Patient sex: M
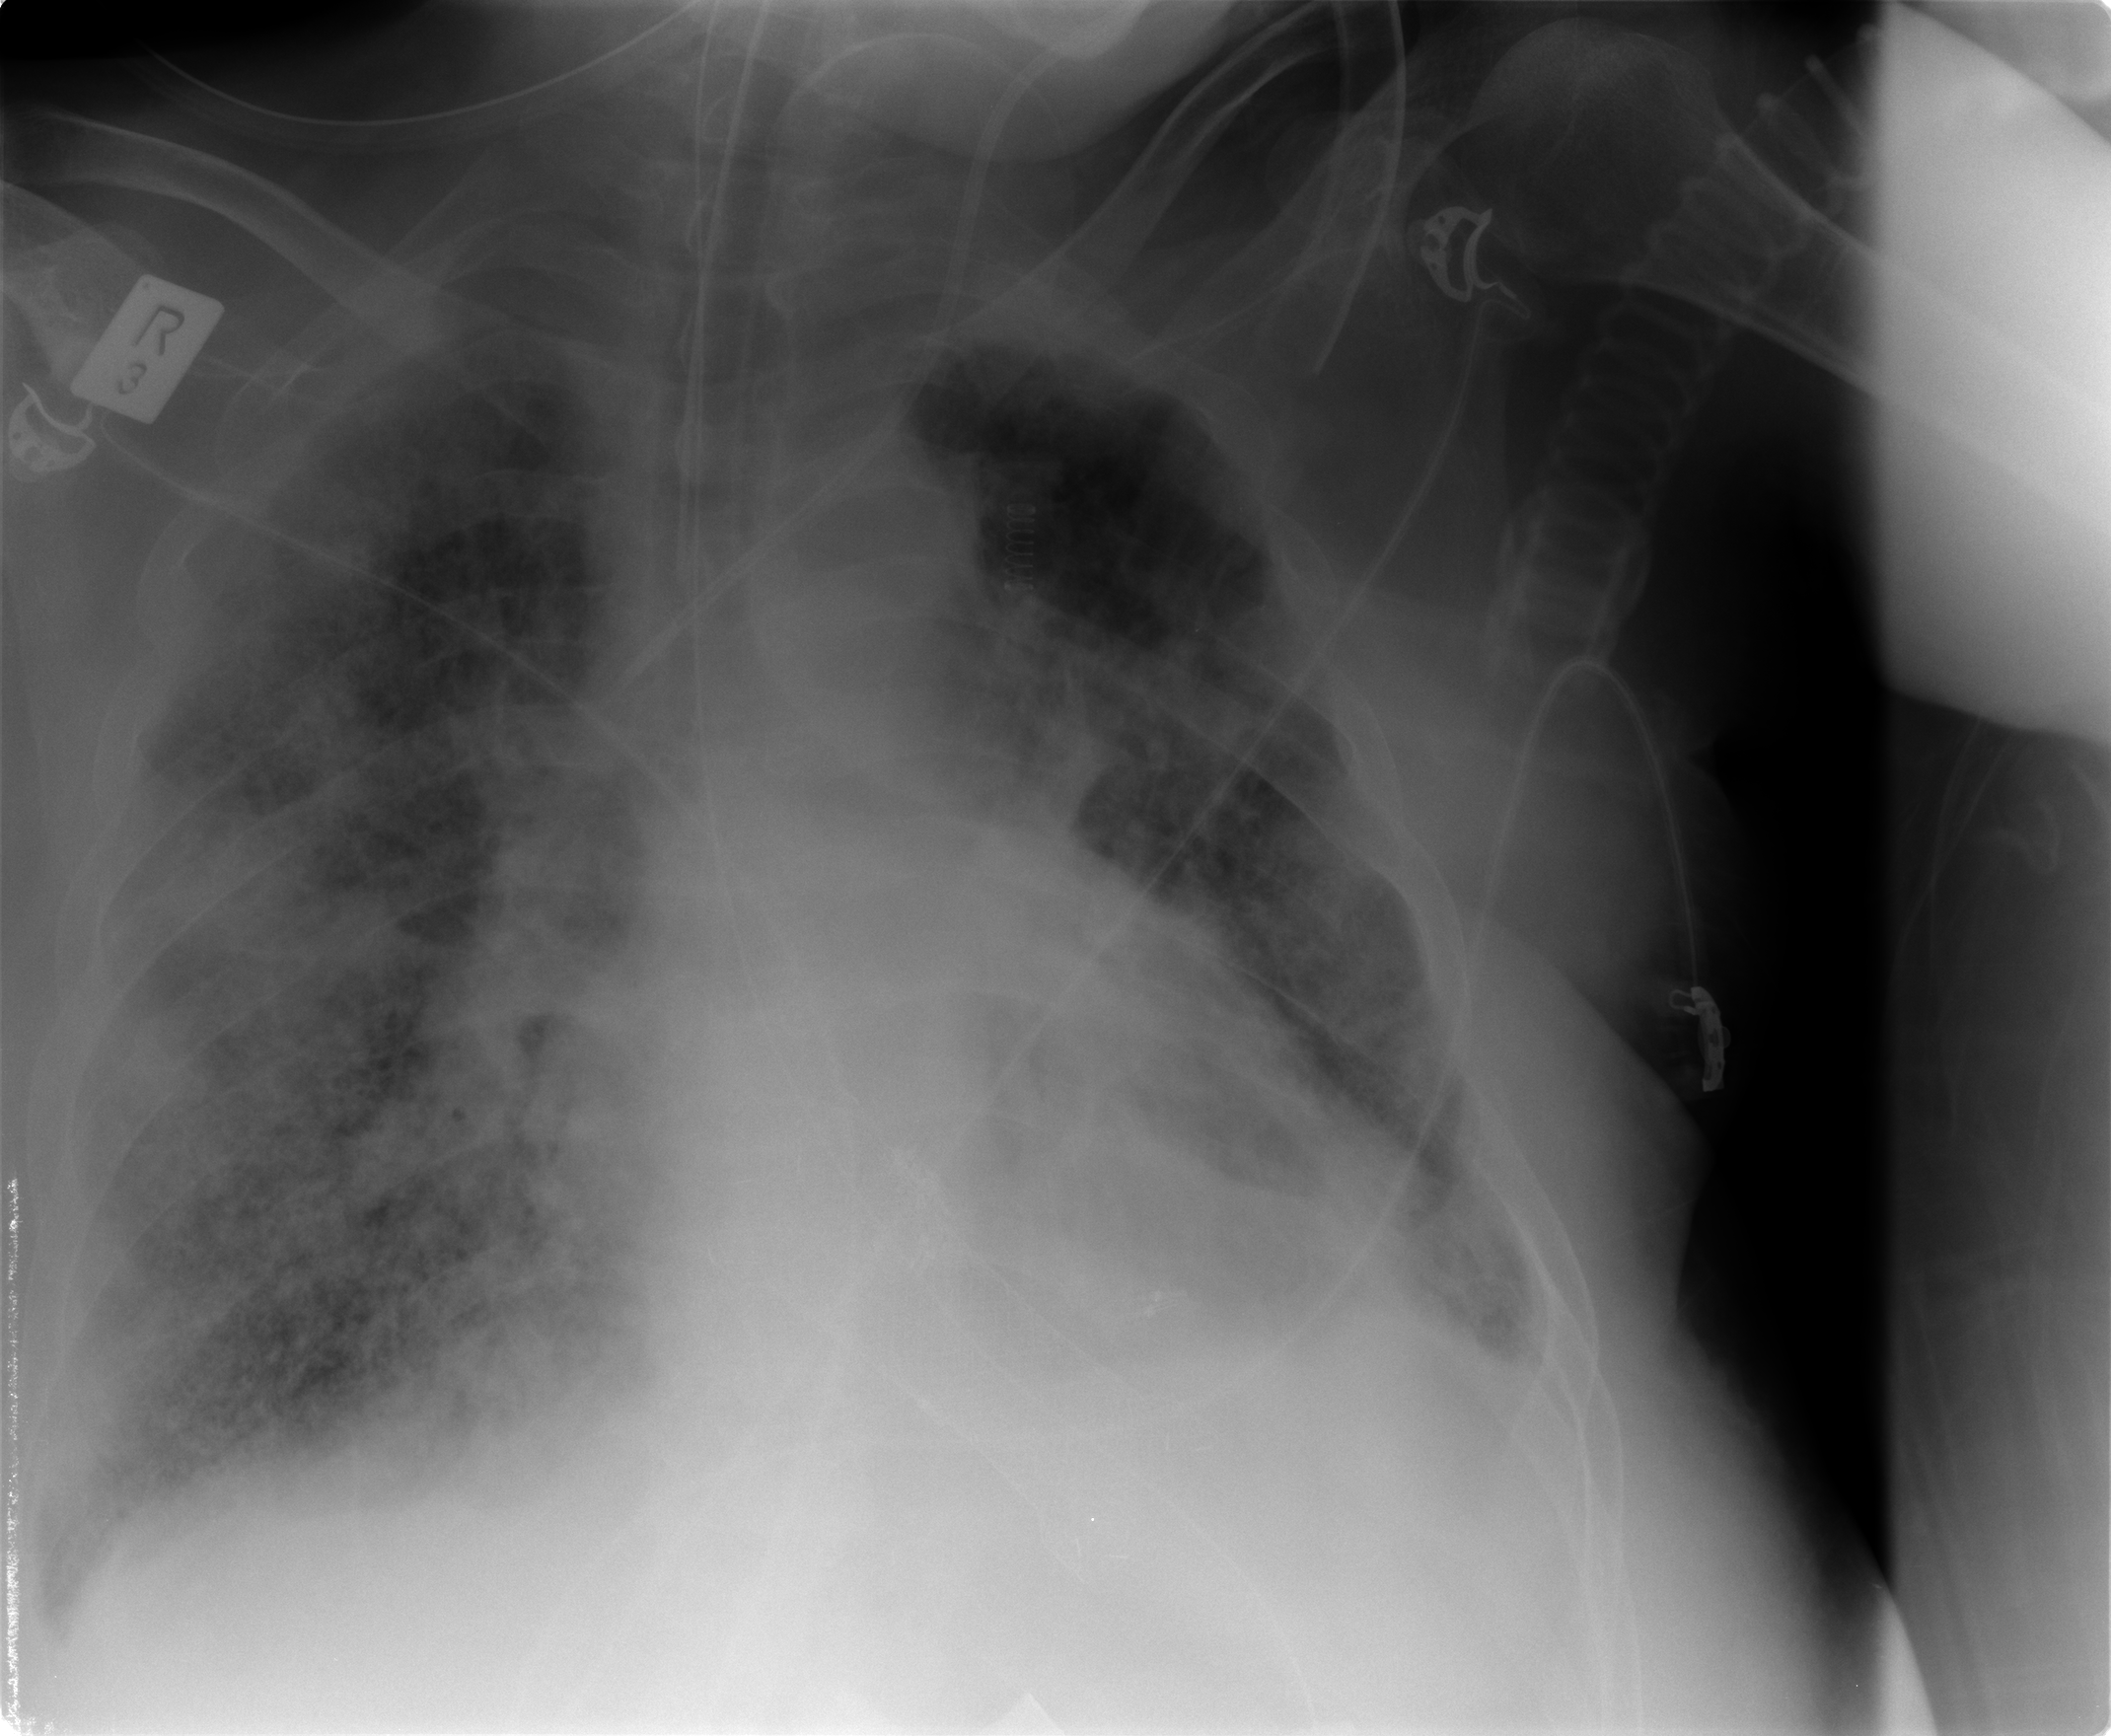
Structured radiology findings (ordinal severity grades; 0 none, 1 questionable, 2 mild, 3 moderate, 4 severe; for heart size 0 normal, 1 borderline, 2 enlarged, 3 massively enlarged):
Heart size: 1
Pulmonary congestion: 2
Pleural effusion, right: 2
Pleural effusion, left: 1
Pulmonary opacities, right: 4
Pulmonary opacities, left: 3
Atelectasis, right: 3
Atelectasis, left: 3